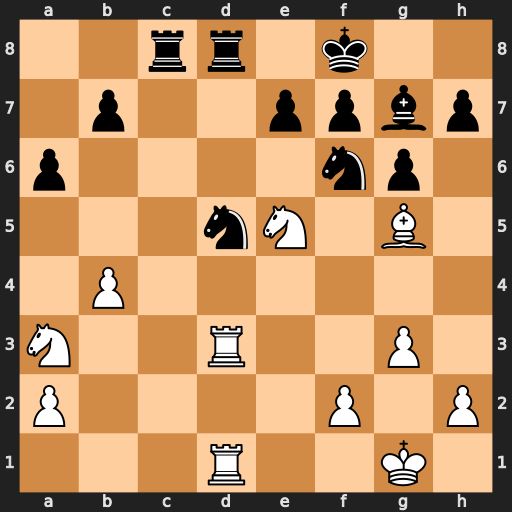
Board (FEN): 2rr1k2/1p2ppbp/p4np1/3nN1B1/1P6/N2R2P1/P4P1P/3R2K1
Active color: w
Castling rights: -
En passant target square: -
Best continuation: Bxf6 Bxf6 Rxd5 Rxd5 Rxd5